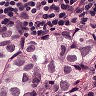
Metastatic tissue present: yes